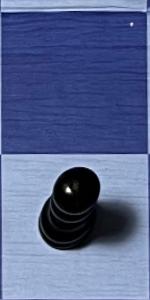
Label: Pawn_Black